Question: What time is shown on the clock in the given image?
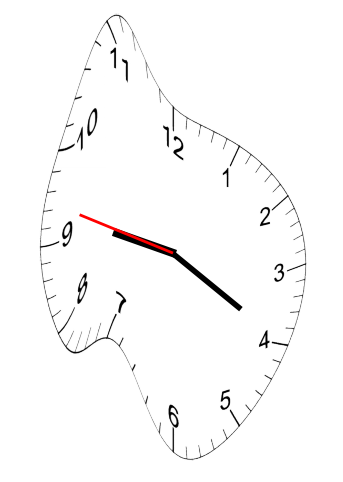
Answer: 09:19:47